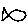
Label: fish